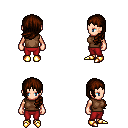
a pixel art fantasy rpg character, female body template, human, light skin, brown sleeveless shirt, red pants, brown left-swept hairstyle, gold boots, four views (front, back, left, right), 2x2 character sprite sheet, small pixel art, hard edges, no anti-aliasing